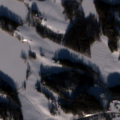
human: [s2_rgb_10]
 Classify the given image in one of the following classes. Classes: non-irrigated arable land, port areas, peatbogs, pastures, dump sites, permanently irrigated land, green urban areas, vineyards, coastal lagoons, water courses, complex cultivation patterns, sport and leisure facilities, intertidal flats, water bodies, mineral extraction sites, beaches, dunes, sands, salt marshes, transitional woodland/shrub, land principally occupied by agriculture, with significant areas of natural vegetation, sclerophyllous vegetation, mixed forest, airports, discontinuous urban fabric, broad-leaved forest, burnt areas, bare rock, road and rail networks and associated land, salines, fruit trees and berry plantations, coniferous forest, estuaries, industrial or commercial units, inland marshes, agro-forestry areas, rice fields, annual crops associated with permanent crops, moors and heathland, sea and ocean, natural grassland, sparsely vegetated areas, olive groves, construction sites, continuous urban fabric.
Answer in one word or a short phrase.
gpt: land principally occupied by agriculture, with significant areas of natural vegetation, coniferous forest, water bodies